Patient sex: M
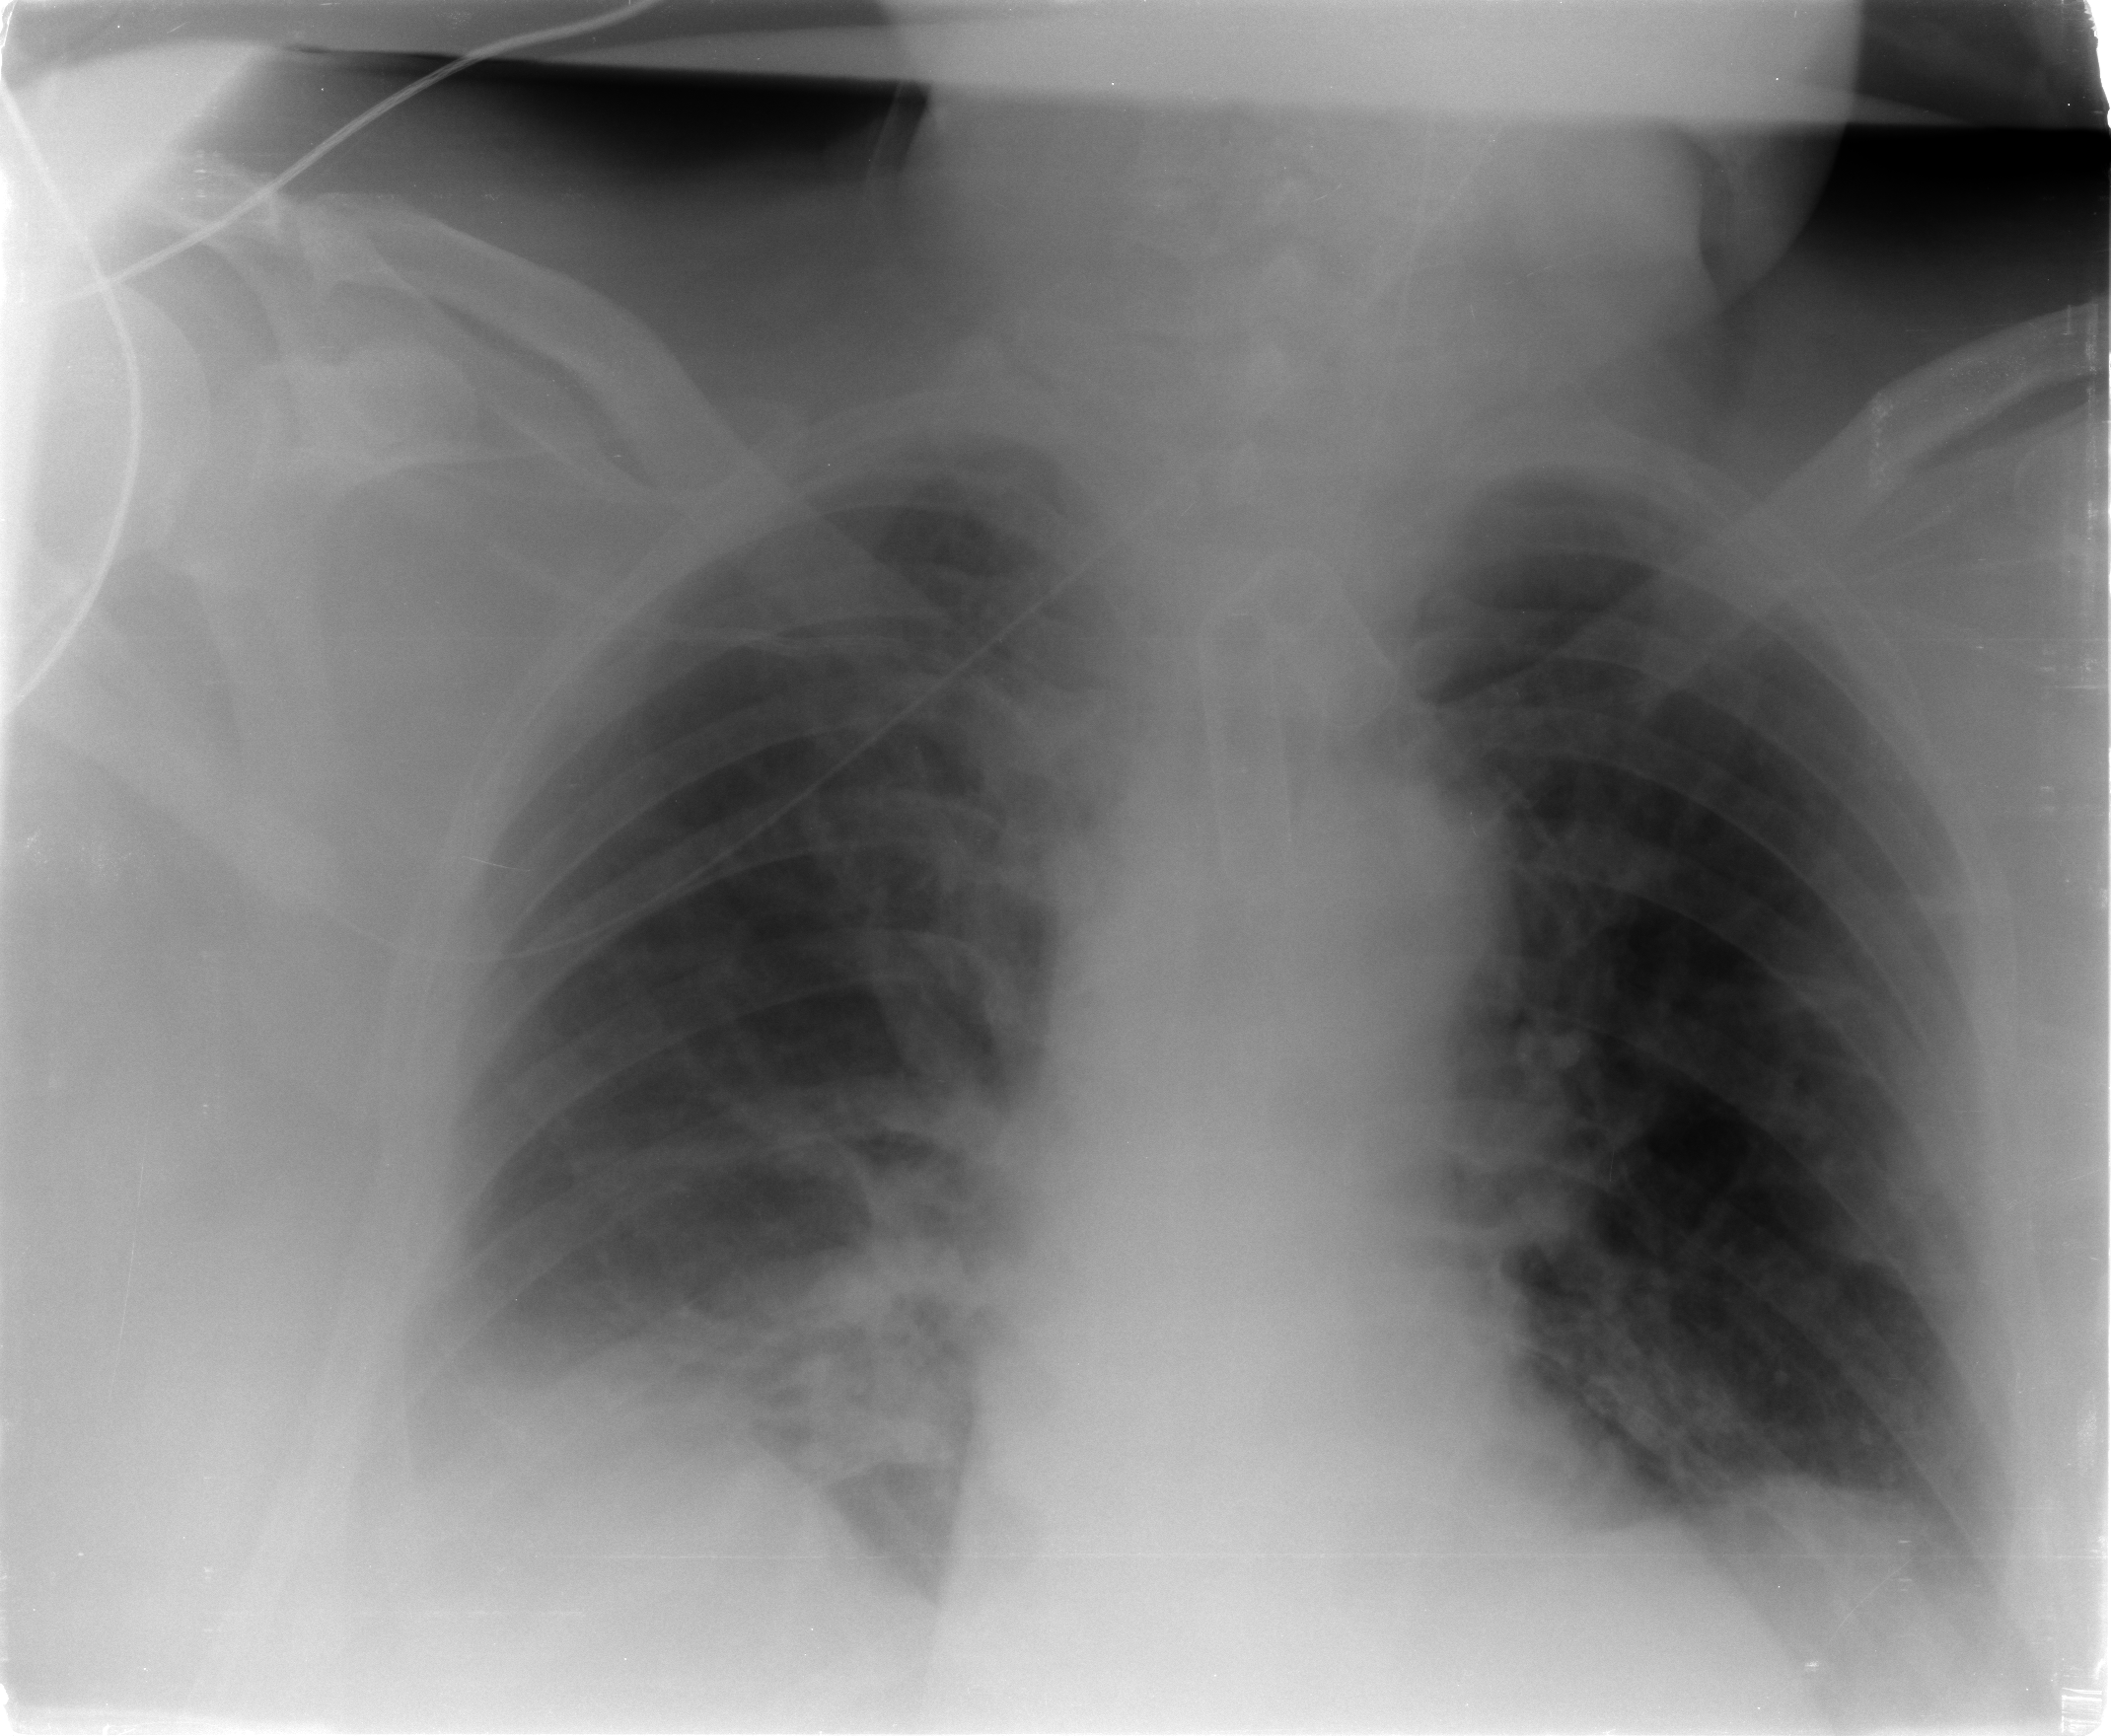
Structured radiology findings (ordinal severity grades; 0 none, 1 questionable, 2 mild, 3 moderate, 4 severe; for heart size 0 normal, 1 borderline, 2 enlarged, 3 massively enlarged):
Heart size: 0
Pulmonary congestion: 2
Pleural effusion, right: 2
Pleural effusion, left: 1
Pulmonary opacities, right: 2
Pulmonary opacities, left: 0
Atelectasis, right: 2
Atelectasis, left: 2